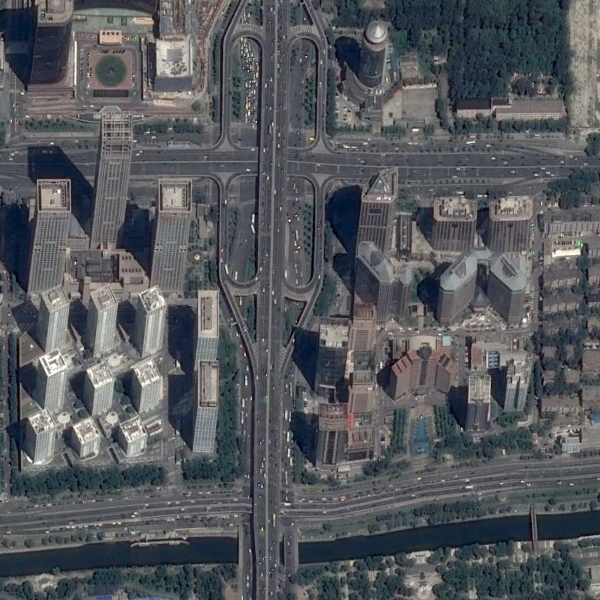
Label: Commercial